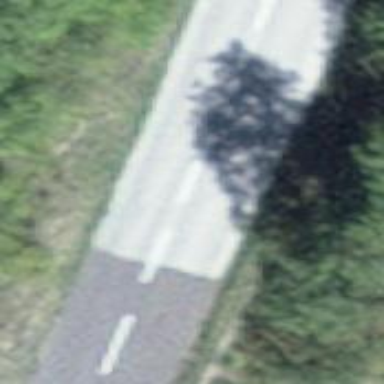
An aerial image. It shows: Tertiary road.